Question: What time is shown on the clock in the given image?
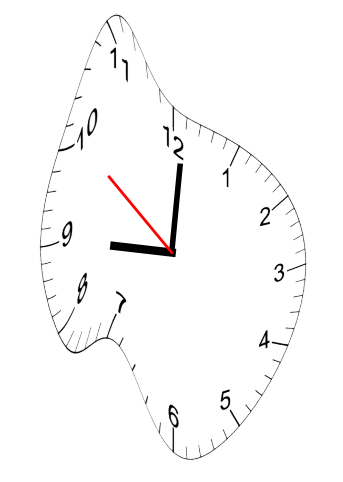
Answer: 09:00:51